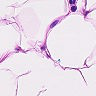
Metastatic tissue present: no